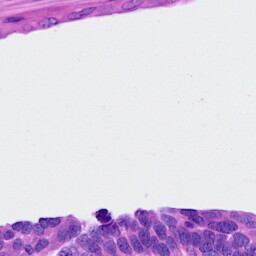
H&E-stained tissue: Ovarian